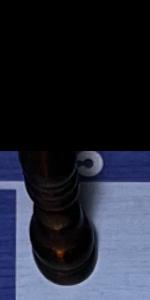
Label: Bishop_Black